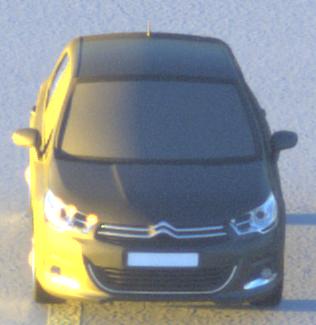
Make: Citroen
Model: C4 VTi 95
Detailed model: C4 (II)
Model produced from: 2012/08
Model produced until: 2013/06
Doors: 5
Color: gray
Road condition: dry road
Daytime: sunrise or sunset
Contrast: high contrast